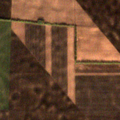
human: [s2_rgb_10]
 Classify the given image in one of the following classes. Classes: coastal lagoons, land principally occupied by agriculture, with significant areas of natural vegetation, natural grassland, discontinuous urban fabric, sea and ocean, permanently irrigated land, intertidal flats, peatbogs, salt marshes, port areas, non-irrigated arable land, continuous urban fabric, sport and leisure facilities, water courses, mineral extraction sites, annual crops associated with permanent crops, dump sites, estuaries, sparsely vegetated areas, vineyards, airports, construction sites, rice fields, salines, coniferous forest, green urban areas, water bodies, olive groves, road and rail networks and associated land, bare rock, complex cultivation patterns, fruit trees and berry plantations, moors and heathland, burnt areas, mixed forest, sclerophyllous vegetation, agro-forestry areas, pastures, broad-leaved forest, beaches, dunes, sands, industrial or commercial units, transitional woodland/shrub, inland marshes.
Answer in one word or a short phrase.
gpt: non-irrigated arable land